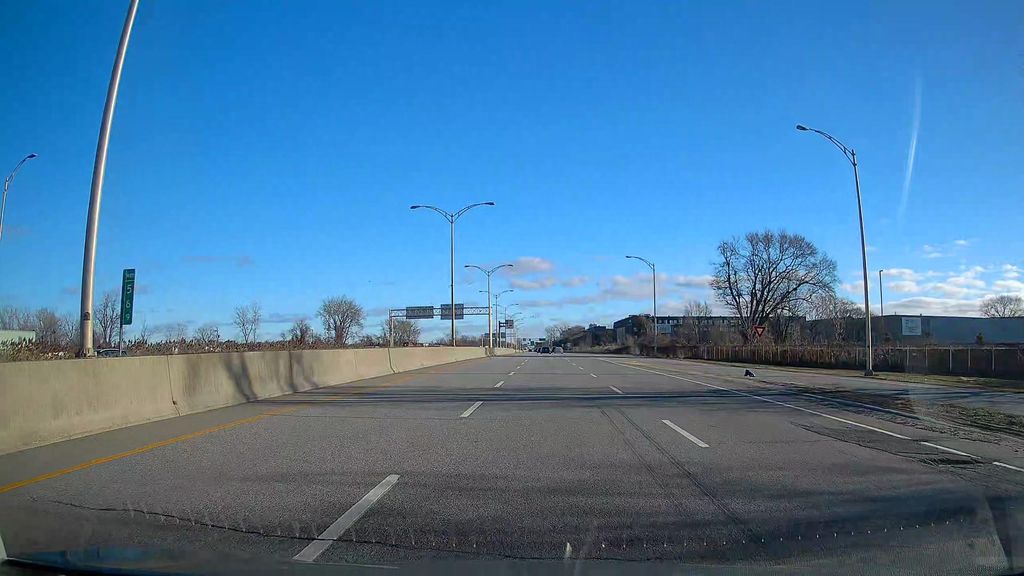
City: montreal